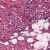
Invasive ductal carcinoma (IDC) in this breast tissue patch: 1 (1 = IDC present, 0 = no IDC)